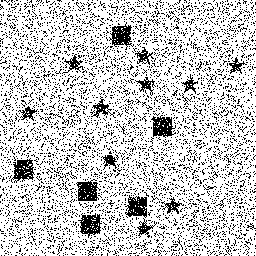
Squares: 6
Triangles: 0
Stars: 10
Total shapes: 16